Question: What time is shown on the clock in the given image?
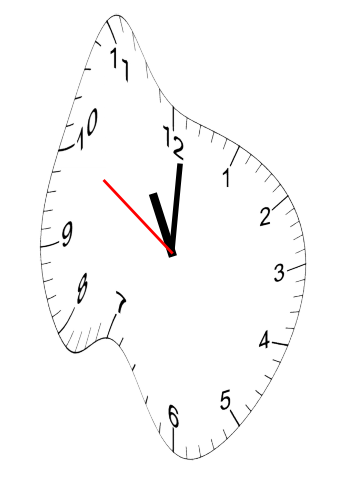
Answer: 11:00:50